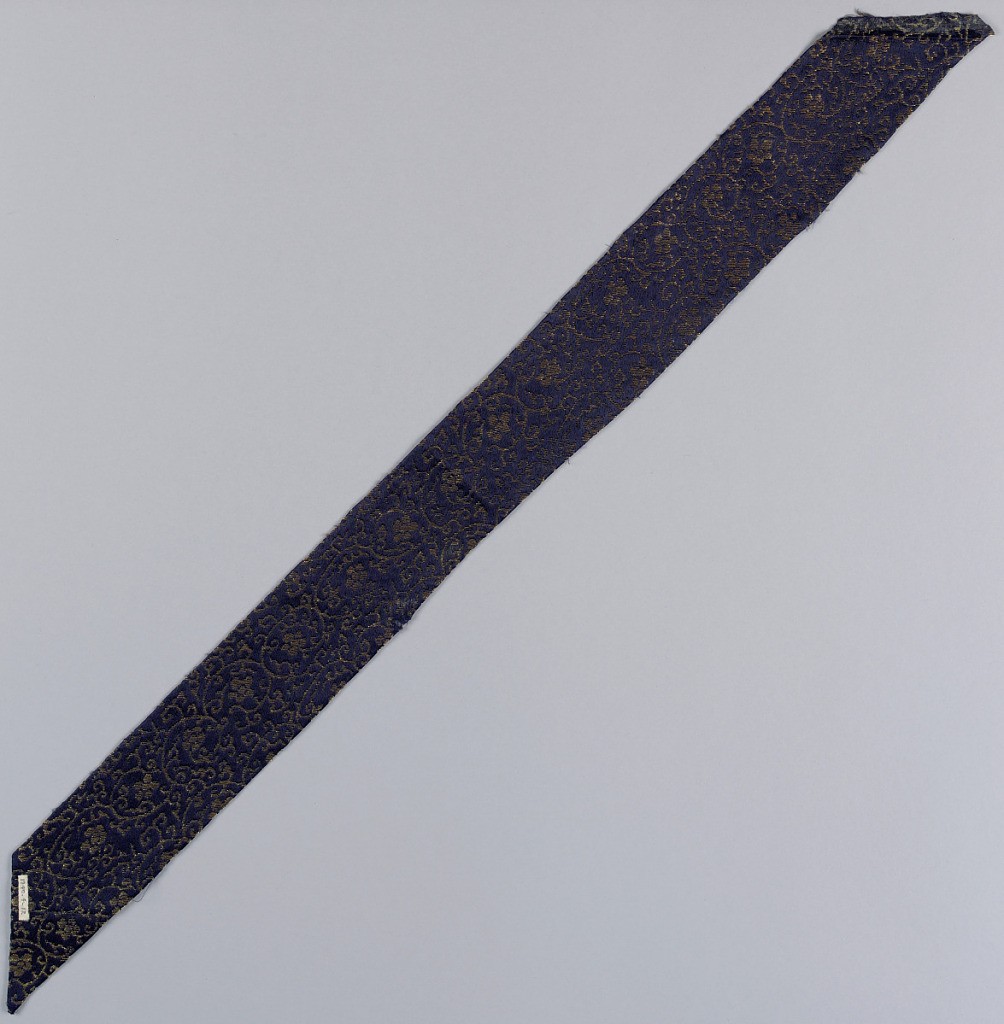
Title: Textile
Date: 19th century
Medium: silk, metal Technique: compound satin
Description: Dark blue satin ground with small-scale, all-over repeat of scrolling vine with five-petalled flowers, in gold. Fragment cut on bias, edges turned over, as if for collar. Starched or stiffened on back.